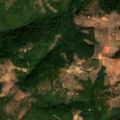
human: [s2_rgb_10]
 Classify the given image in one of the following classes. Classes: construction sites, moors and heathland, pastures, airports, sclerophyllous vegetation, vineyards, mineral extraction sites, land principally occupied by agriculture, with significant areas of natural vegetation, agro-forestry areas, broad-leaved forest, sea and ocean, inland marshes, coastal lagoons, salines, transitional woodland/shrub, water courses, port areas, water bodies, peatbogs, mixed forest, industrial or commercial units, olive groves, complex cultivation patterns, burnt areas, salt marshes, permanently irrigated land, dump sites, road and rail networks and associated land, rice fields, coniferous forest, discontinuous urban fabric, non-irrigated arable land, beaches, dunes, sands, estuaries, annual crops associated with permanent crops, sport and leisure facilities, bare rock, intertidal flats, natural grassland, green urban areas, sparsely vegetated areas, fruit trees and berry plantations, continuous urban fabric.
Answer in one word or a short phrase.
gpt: complex cultivation patterns, land principally occupied by agriculture, with significant areas of natural vegetation, broad-leaved forest